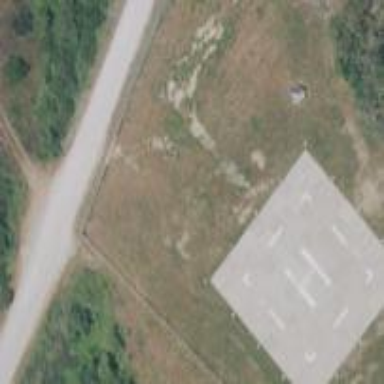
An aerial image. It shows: Image showing helipad at airport.